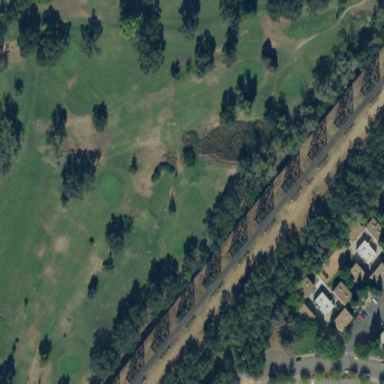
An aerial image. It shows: Golf course surrounded by greenery.